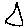
Label: triangle